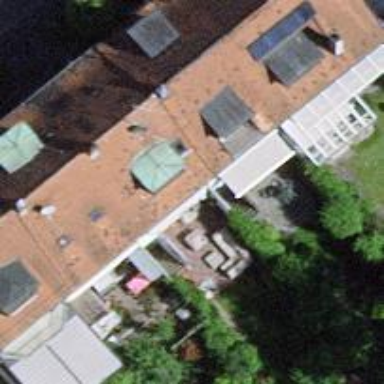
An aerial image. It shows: Terrace building.